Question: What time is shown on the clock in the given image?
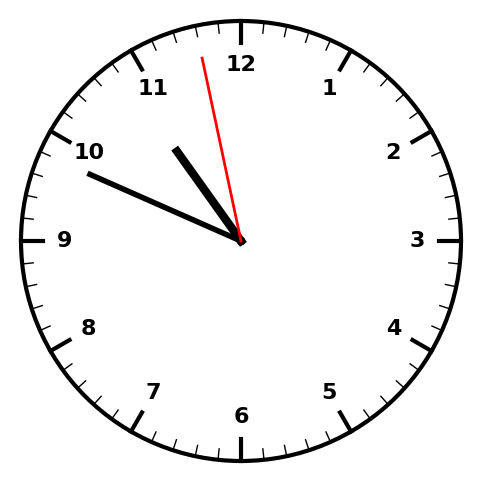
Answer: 10:48:58